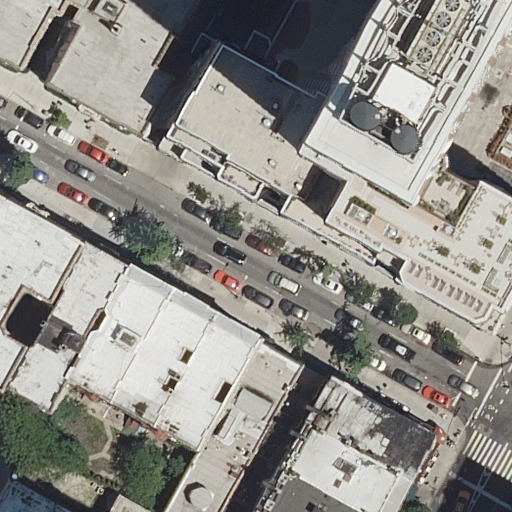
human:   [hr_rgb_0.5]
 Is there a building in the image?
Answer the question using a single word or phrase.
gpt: yes

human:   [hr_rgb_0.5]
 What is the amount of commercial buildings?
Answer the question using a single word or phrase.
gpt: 0

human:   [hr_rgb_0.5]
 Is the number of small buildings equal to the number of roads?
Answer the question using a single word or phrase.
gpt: no

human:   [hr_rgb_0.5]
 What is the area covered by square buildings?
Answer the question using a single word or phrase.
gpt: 0m2

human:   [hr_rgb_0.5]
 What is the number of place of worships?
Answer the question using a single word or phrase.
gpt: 1

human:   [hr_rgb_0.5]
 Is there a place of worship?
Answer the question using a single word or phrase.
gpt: yes

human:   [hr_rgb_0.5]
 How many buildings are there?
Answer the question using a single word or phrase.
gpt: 15

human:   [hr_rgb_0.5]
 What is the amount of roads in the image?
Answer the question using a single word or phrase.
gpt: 3

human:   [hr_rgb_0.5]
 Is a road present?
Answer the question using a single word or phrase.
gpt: yes

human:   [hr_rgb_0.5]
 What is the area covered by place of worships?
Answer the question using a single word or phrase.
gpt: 31m2

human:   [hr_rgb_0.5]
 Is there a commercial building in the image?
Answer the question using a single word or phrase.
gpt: no

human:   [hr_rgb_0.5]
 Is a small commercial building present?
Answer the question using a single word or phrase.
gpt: no

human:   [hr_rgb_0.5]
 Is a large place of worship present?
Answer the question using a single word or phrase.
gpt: no

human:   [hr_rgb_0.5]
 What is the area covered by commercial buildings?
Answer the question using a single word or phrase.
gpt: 0m2

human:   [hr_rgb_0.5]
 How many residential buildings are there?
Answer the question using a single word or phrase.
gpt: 14

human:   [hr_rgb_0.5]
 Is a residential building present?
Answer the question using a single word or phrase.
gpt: yes

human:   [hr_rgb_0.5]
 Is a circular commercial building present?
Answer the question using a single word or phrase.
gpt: no

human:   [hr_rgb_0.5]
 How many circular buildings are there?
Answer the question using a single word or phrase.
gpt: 0

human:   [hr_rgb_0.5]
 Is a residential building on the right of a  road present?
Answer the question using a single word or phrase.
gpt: yes

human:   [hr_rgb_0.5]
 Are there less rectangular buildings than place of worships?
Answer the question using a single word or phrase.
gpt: no

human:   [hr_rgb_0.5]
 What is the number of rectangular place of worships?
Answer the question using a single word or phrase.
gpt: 1

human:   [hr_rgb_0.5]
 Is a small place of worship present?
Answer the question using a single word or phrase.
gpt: yes

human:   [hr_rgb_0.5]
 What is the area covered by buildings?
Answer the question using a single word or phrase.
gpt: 7050m2

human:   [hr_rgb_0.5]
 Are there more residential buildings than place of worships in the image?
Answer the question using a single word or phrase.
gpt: yes

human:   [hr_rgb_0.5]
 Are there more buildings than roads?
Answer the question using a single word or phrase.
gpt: yes

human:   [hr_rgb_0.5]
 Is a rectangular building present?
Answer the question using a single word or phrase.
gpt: yes

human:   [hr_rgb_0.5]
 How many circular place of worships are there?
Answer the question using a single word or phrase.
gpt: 0

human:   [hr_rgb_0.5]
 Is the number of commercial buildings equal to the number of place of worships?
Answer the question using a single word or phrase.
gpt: no

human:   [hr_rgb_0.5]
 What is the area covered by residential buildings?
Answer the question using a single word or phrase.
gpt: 5653m2

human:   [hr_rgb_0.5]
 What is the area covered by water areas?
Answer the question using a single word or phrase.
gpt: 0m2

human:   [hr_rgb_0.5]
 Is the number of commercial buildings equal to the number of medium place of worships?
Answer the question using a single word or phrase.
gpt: yes

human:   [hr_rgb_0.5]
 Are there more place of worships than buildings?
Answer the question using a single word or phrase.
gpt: no

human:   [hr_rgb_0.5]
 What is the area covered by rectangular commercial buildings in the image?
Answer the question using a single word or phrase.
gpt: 0m2

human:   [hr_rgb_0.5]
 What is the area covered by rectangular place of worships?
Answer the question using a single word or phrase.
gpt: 31m2

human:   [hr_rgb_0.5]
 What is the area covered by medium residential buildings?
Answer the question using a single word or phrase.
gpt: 1767m2

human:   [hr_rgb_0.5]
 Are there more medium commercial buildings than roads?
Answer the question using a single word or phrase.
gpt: no

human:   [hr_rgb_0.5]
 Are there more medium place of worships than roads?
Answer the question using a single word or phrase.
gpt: no

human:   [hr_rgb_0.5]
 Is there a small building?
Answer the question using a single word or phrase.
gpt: yes

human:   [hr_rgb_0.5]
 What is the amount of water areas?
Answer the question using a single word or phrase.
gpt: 0

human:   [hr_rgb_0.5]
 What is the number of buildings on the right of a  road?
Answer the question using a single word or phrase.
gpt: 5

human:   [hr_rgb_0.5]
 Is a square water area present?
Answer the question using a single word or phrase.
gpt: no

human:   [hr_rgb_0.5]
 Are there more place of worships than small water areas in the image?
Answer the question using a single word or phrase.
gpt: yes

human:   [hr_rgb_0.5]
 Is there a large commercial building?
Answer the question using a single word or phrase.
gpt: no

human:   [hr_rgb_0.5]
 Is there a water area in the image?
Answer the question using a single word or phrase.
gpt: no

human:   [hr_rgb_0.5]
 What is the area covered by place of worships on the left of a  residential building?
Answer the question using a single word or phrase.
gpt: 31m2

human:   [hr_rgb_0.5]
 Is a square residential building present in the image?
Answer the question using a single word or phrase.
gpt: no

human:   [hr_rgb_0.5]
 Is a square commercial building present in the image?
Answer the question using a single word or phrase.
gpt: no

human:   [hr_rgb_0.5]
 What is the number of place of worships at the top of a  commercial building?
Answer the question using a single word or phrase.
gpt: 0

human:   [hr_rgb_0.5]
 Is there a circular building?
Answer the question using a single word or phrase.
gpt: no

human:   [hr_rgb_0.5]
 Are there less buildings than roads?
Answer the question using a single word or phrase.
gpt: no

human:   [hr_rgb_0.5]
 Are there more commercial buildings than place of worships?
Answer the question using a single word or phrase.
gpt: no

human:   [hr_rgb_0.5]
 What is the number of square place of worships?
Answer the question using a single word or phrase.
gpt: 0

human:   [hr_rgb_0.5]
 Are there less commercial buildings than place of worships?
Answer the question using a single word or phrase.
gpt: yes

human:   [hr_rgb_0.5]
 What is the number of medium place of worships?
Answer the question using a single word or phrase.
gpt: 0

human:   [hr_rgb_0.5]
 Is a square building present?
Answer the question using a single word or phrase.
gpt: no

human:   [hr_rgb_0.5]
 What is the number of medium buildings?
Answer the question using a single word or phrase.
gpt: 6

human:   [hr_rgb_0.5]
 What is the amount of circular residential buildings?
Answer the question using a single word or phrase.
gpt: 0

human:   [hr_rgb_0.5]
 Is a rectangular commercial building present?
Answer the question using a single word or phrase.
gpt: no

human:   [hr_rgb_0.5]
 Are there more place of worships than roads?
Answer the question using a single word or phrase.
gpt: no

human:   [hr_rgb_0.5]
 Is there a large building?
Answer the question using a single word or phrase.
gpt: yes

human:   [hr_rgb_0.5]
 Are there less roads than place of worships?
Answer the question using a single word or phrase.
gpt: no

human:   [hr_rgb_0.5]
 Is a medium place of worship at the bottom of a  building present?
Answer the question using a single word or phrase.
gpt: no

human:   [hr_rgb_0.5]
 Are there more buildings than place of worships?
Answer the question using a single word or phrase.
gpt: yes

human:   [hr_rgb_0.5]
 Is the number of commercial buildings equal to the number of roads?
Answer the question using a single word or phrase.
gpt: no